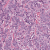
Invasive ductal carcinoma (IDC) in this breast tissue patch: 1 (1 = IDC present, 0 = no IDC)